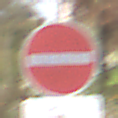
Verkehrszeichen: VerbotDerEinfahrt
Zusatzzeichen unten: MehrspurigeFahrzeugeFrei6
Umgebung: Outdoor, Urban
Tageszeit: MorningAfternoon
Wetter: PartlyCloudy
Licht: Natural
Jahreszeit: NotSpecified
Kontrast: HighContrast